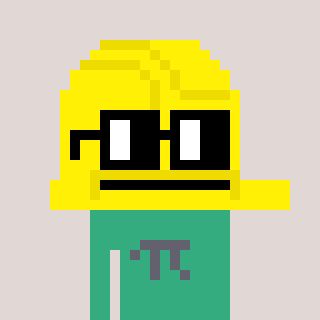
a pixel art character with square black glasses, a construction helmet-shaped head and a teal-colored body on a warm background